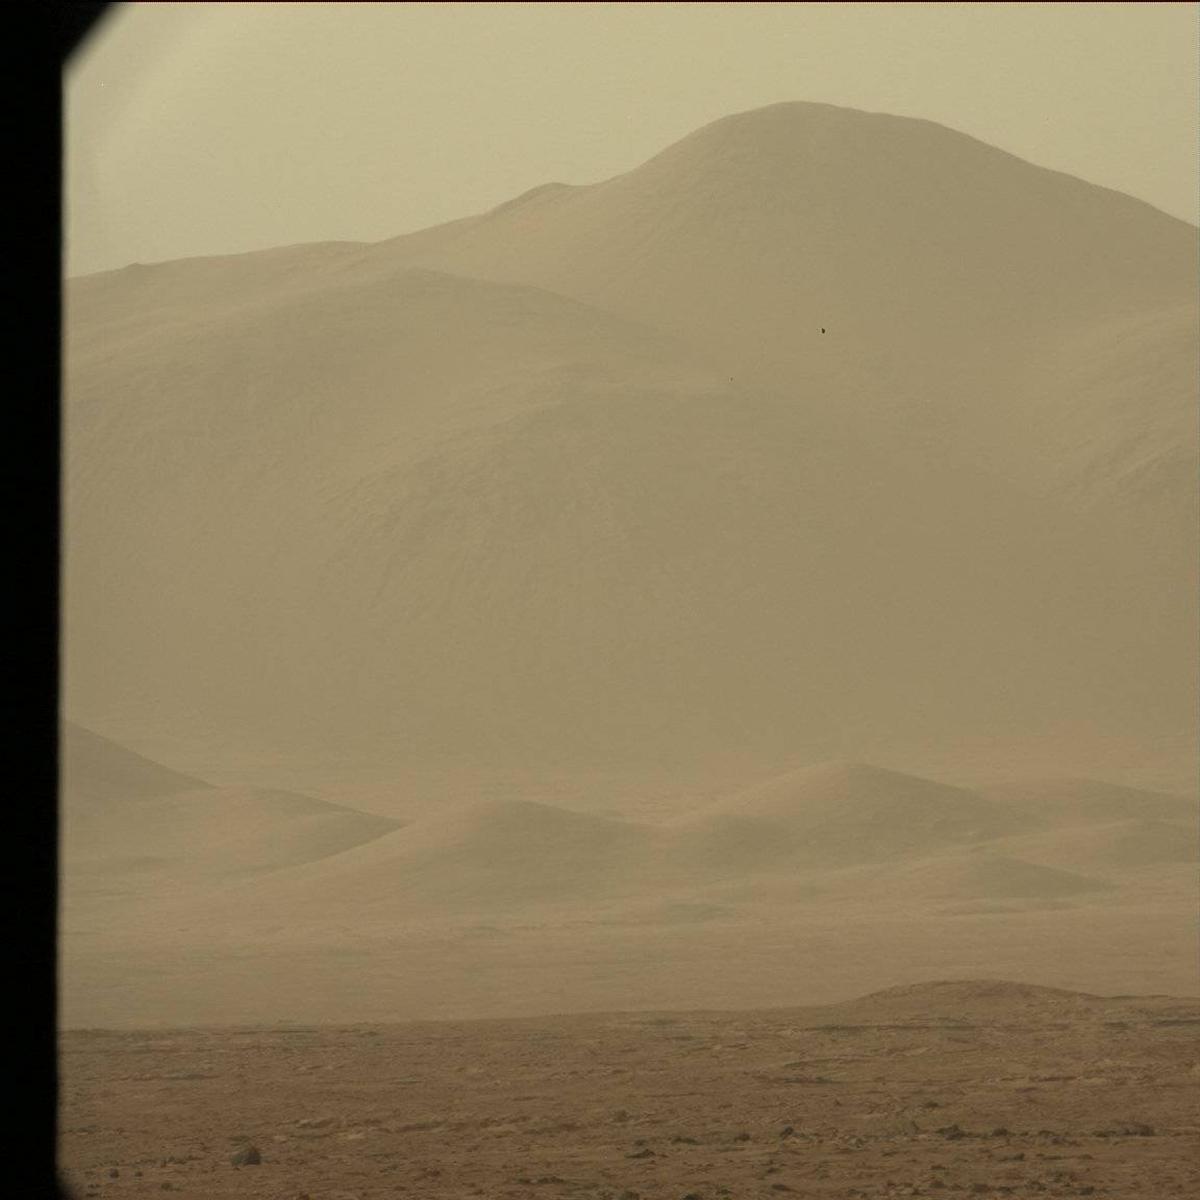
Terrain classes present: Bedrock, Ridge, Sand / Soil, Sky